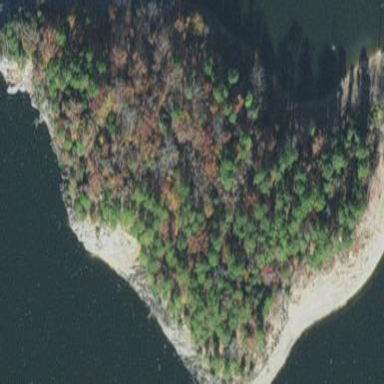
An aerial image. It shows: Islet covered with forest.